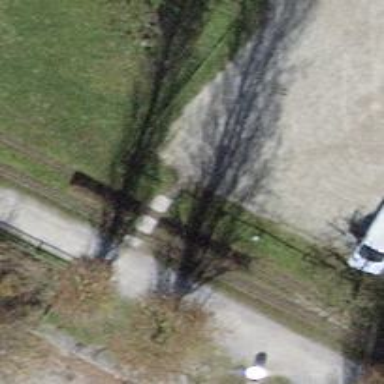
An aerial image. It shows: Uncontrolled railway crossing.